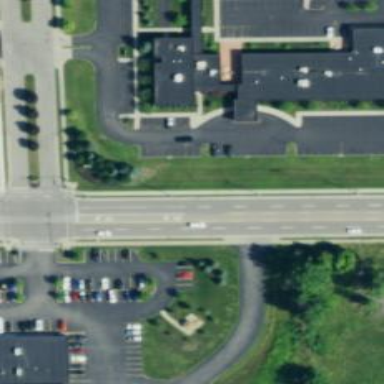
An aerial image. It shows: Asphalt service road.